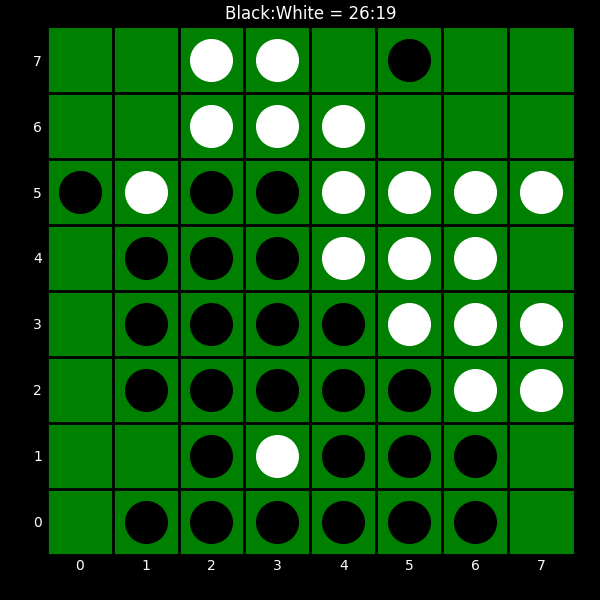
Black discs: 26
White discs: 19